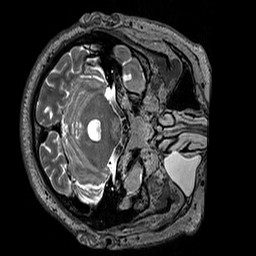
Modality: T2w
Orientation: axial
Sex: male
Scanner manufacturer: siemens
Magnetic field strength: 3 T
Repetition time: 3.2 s
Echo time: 0.409 s